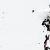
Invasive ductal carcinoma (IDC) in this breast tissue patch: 0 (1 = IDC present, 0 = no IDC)